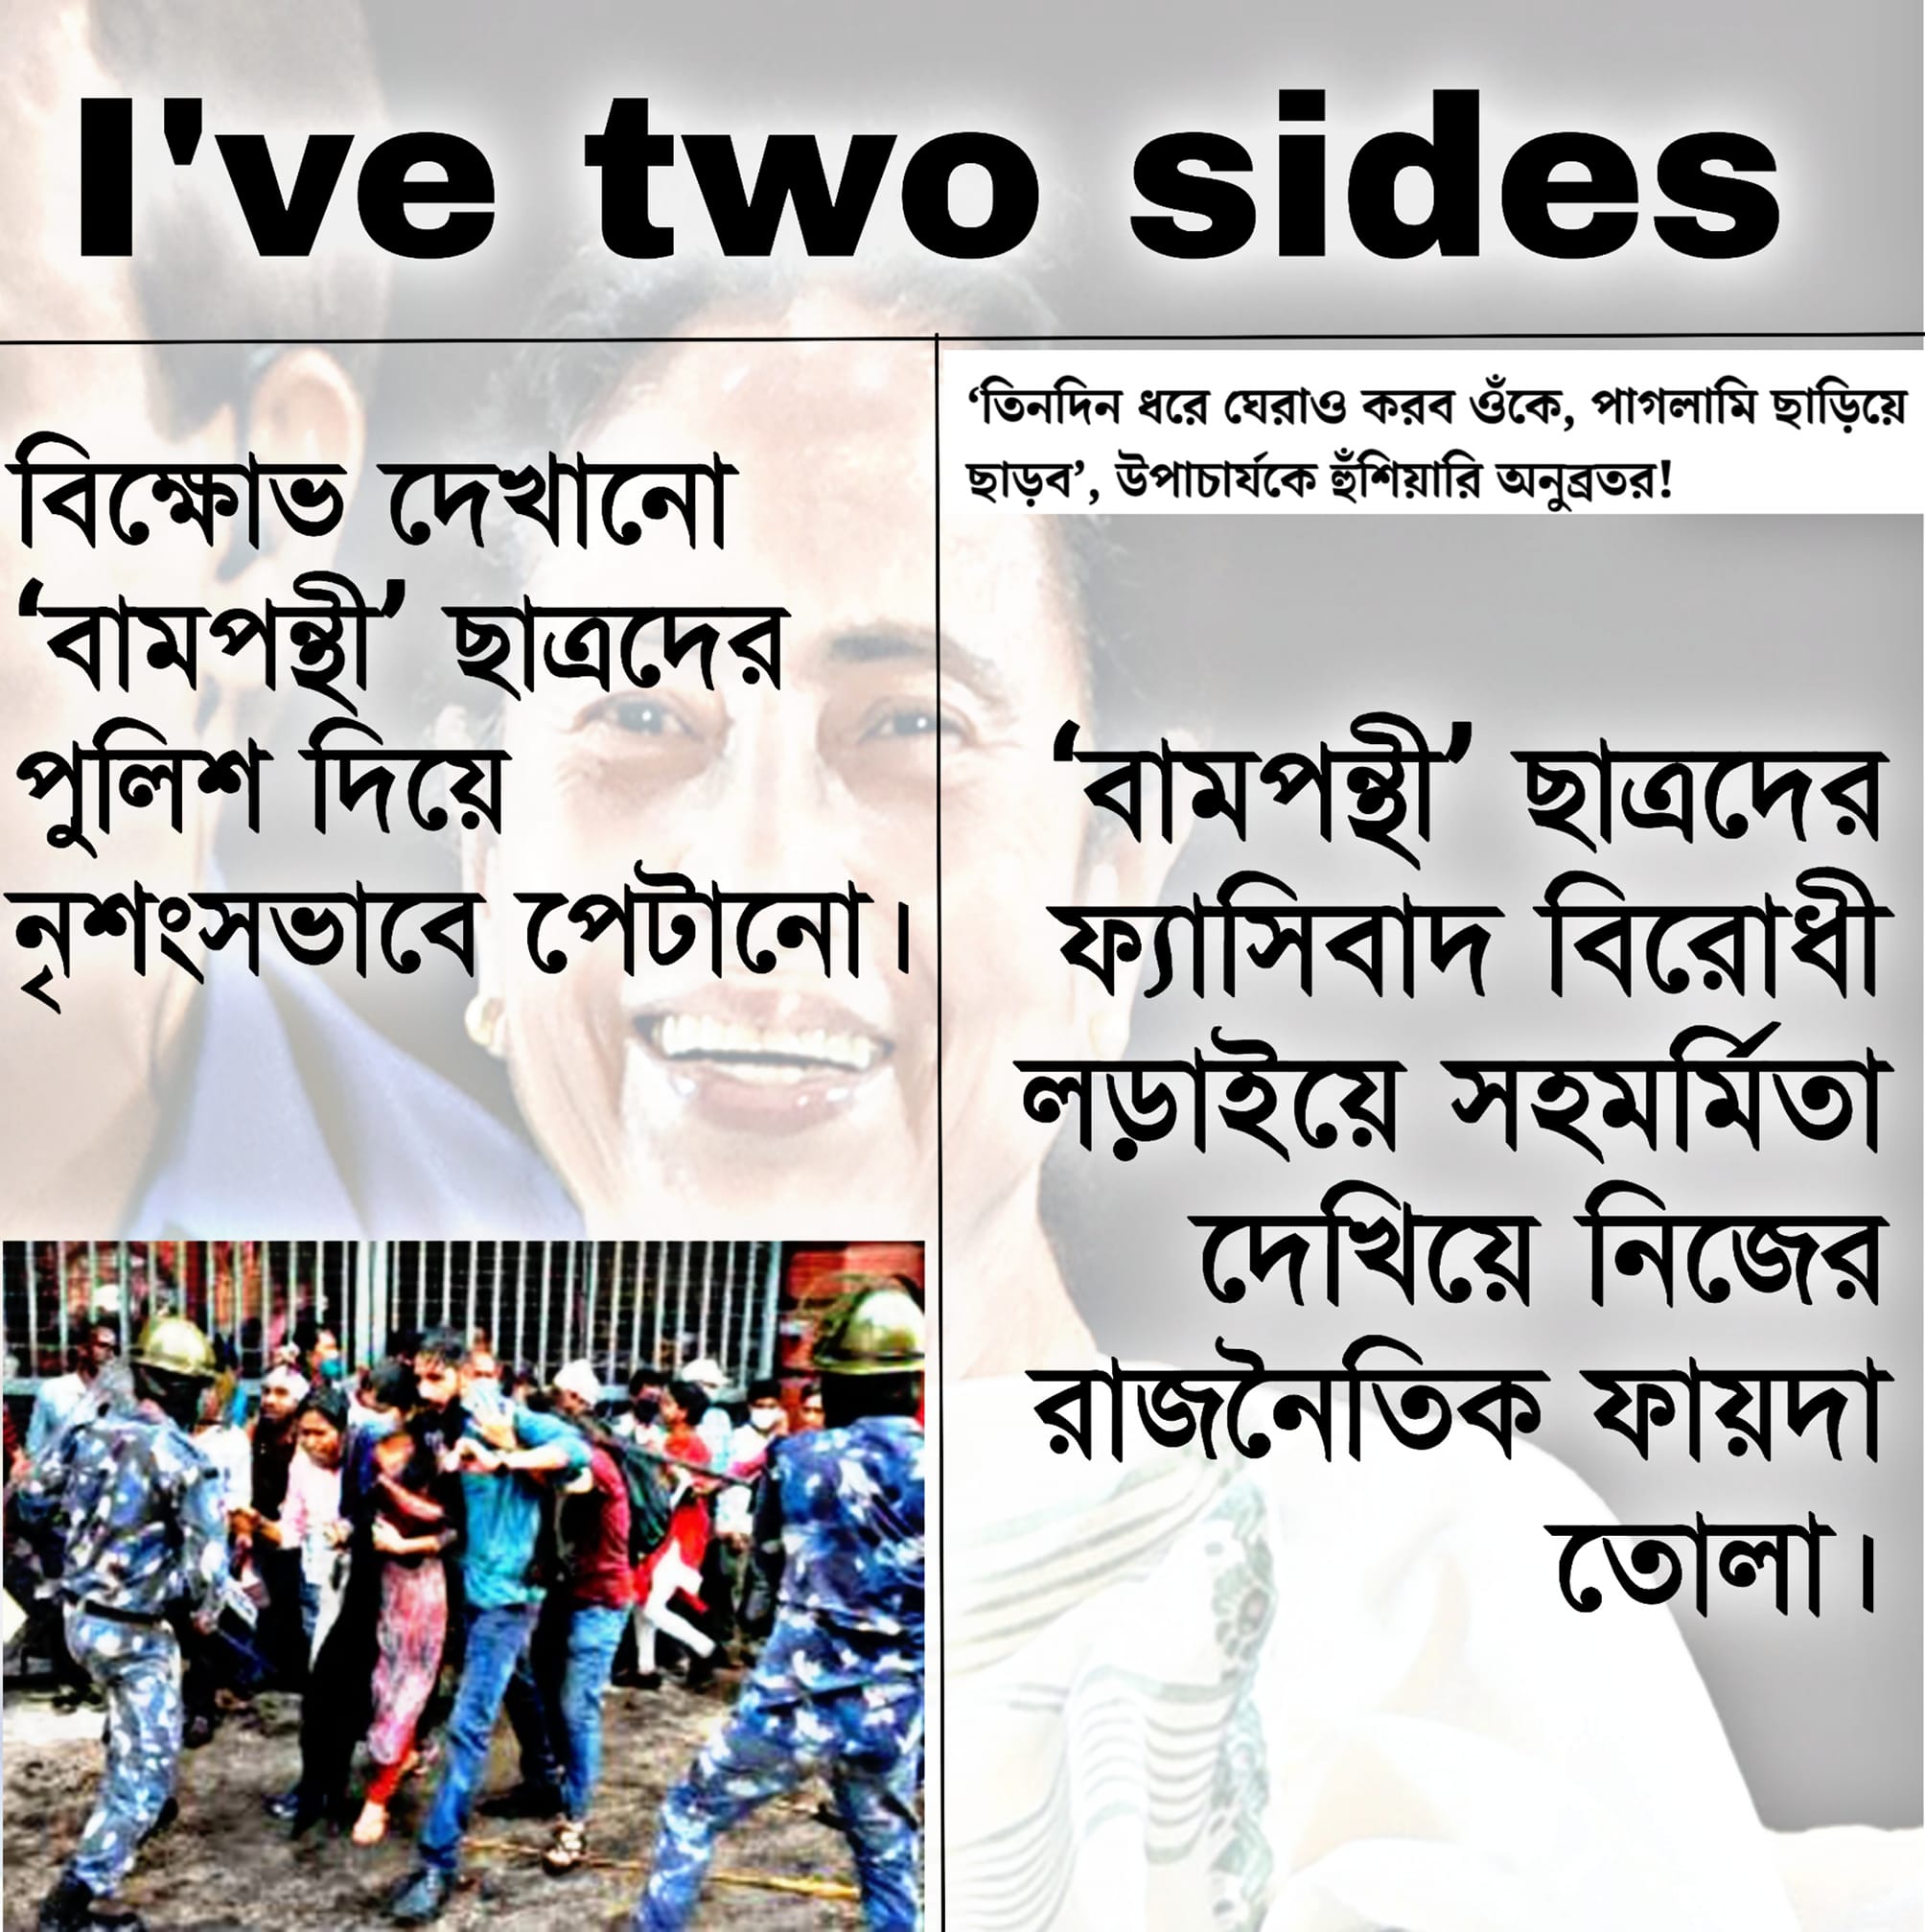
Text: বিক্ষোভ দেখানো 'বামপন্থী' ছাত্রদের পুলিশ দিয়ে নৃশংসভাবে পেটানো। 'তিনদিন ধরে ঘেরাও করব ওকে, পাগলামি ছাড়িয়ে ছাড়ব' , উপাচার্যকে হুঁশিয়ারি অনুব্রতর! 'বামপন্থী' ছাত্রদের ফ্যাসিবাদ বিরোধী লড়াইয়ে সহমর্মিতা দেখিয়ে নিজের রাজনৈতিক ফায়দা তোলা
Label: Hate
Hate category: Political
Targeted group: Organization